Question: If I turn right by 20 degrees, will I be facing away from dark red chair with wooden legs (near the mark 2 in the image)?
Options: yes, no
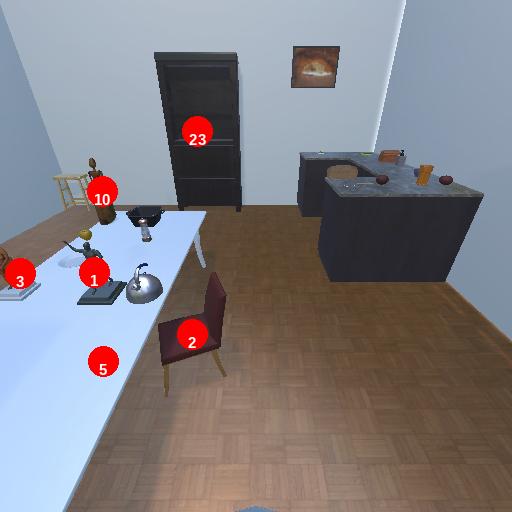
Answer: yes